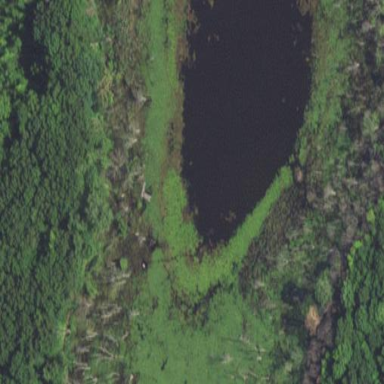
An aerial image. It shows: Peaceful pond surrounded by nature.